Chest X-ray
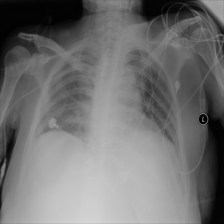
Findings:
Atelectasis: negative
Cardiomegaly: negative
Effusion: negative
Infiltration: positive
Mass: negative
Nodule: negative
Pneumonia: negative
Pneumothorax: negative
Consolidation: negative
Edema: negative
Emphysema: negative
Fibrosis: negative
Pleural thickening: negative
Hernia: negative